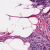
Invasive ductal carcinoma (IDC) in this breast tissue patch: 0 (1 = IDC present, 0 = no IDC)